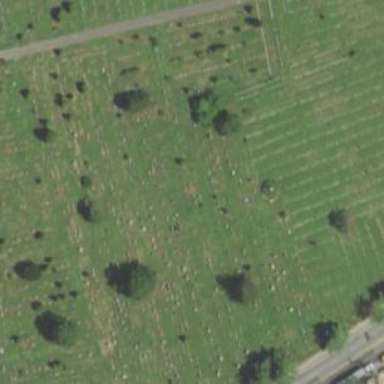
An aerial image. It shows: Cemetery.